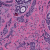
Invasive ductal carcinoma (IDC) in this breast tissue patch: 0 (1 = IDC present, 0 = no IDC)